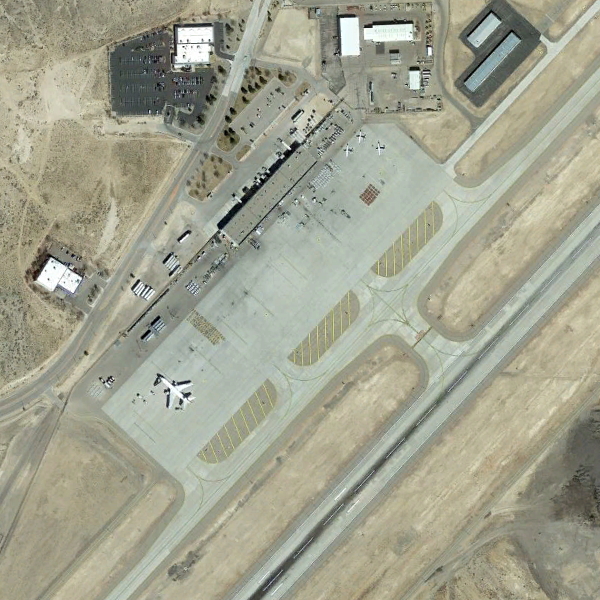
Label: Airport